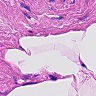
Metastatic tissue present: no